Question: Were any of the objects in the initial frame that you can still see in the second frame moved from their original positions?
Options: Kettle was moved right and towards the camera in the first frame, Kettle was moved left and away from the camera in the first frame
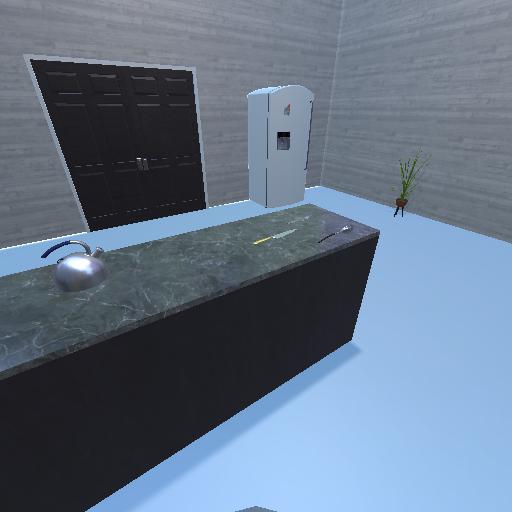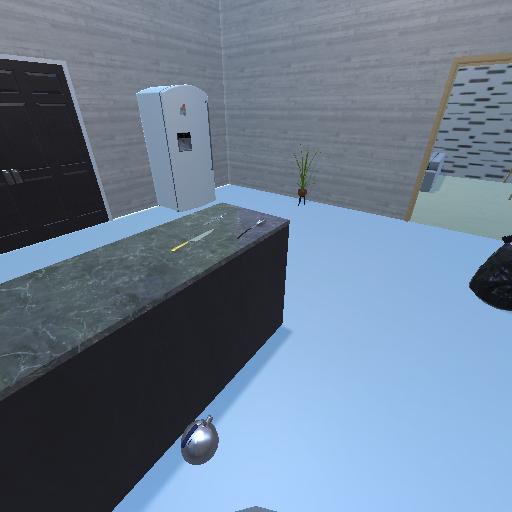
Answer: Kettle was moved right and towards the camera in the first frame